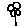
Label: flower